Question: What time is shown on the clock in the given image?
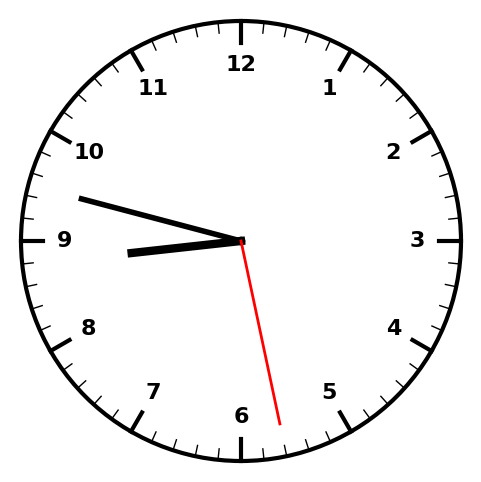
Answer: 08:47:28